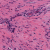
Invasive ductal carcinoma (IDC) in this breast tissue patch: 0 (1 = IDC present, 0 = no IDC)